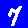
Digit: 7